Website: crate-barrel
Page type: orders-overview
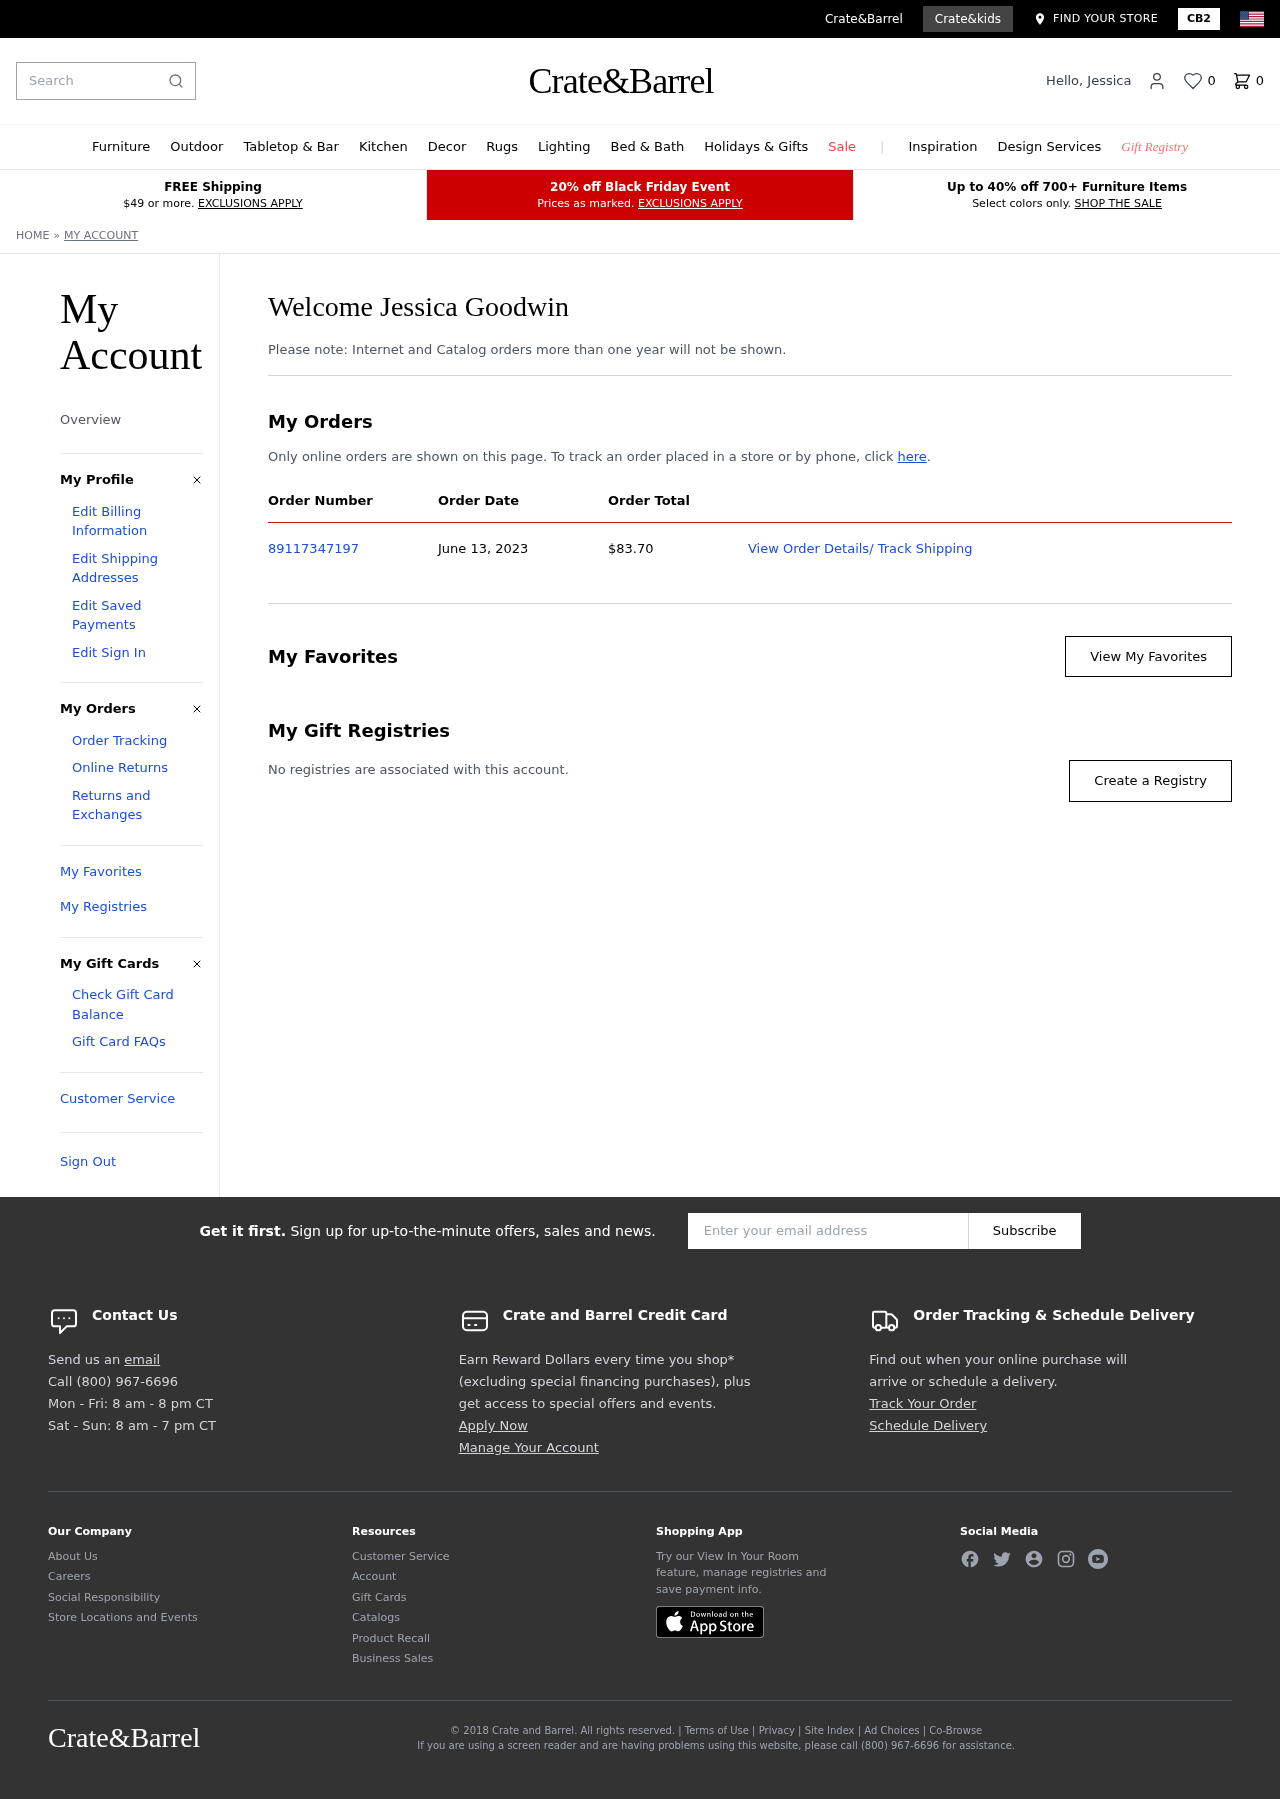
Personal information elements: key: PII_FIRSTNAME
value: Jessica
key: PII_FULLNAME
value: Jessica Goodwin
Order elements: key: ORDER_NUM_ITEMS
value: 0
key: ORDER_ID
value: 89117347197
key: ORDER_DATE
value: June 13, 2023
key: ORDER_TOTAL
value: $83.70
Search elements: key: HEADER_SEARCH
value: Search
Other elements: key: FAVORITES_COUNT
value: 0